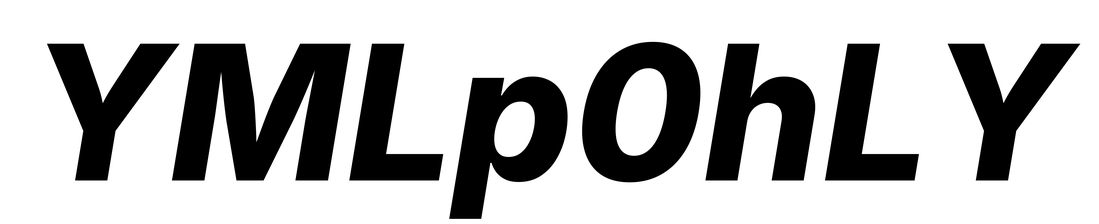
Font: Inter-Italic_ExtraBold_Italic